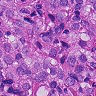
Metastatic tissue present: yes